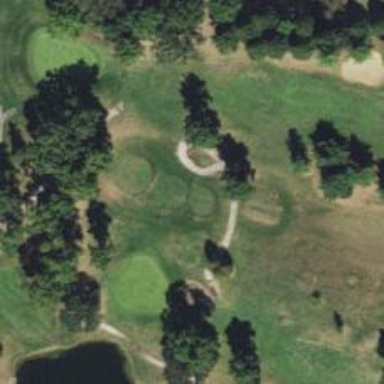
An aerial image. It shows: View of golf hole.